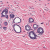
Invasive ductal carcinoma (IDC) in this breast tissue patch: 0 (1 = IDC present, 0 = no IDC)